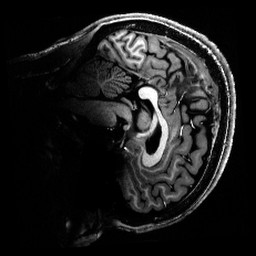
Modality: T1w
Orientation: sagittal
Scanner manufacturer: siemens
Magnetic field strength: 6.98 T
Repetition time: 5 s
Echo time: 0.00343 s